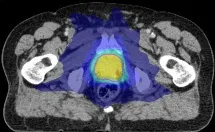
Dose distribution and target volumes of the treatment plan employing Volumetric Modulated Arc Therapy. Pink line: High risk planning target volume. Yellow line: Low risk planning target volume. Green line: Bladder. Red line: Prostate. Isodoses are presented in dose-wash. (A) Axial slice at the level of the prostate. Absolute dose (Gy) of isodose lines is displayed on the left.
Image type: radiology (ct)